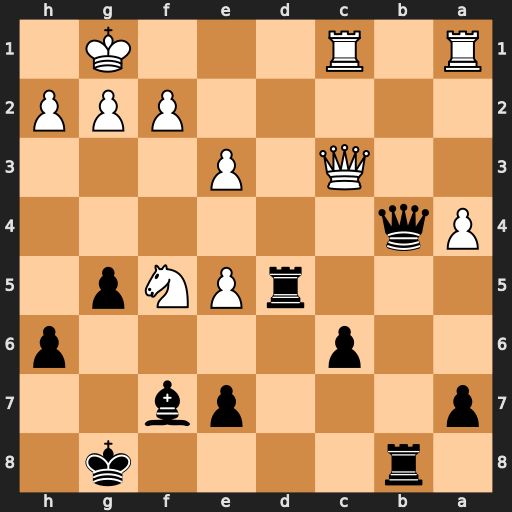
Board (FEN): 1r4k1/p3pb2/2p4p/3rPNp1/Pq6/2Q1P3/5PPP/R1R3K1
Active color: b
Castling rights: -
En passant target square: -
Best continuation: Rd1+ Rxd1 Qxc3